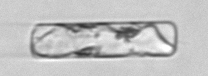
Label: Guinardia_delicatula